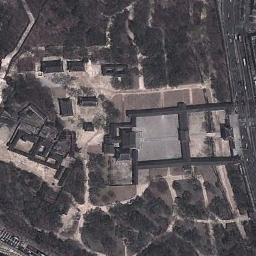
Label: palace